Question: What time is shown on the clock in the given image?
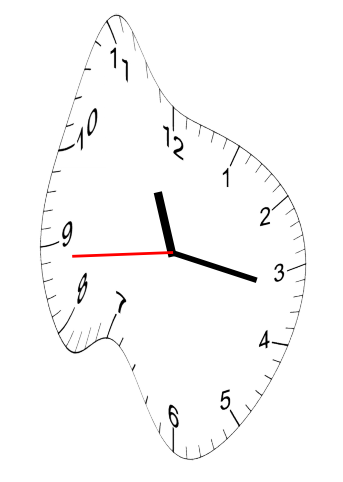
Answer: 11:16:44